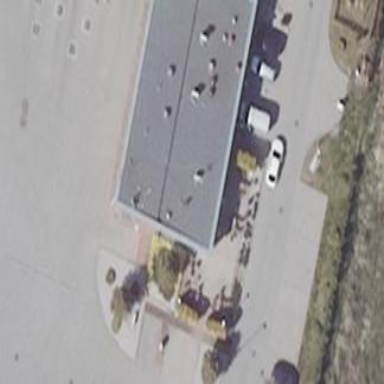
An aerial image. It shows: Retail building with fuel amenities.